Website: home-depot
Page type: billing-address
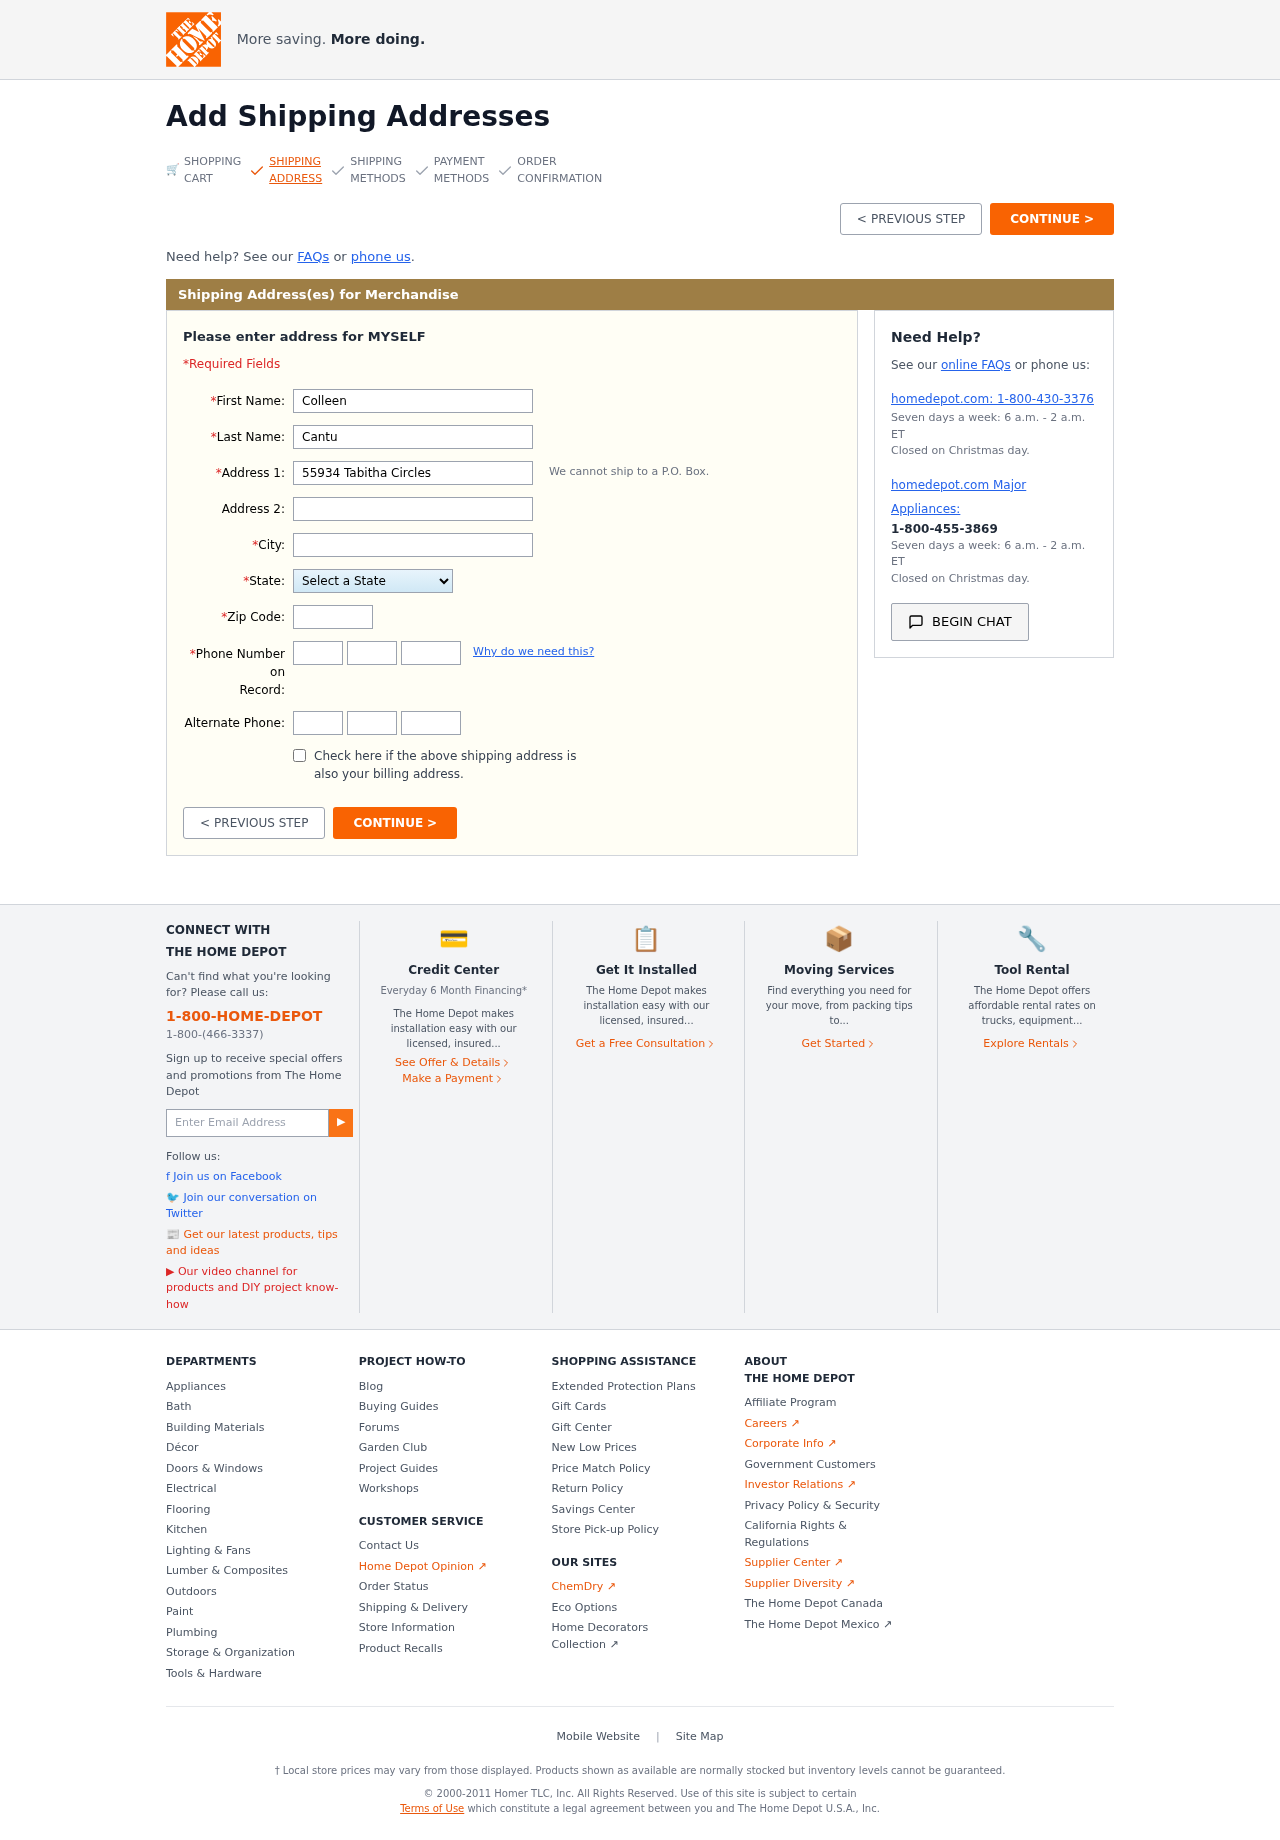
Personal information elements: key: PII_STATE
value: Virginia
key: PII_FIRSTNAME
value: Colleen
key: PII_LASTNAME
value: Cantu
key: PII_STREET
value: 55934 Tabitha Circles Suite 287
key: PII_CITY
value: Lake John
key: PII_POSTCODE
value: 74914
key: PII_PHONE_AREA
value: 709
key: PII_PHONE_PREFIX
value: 626
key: PII_PHONE_LINE
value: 6567